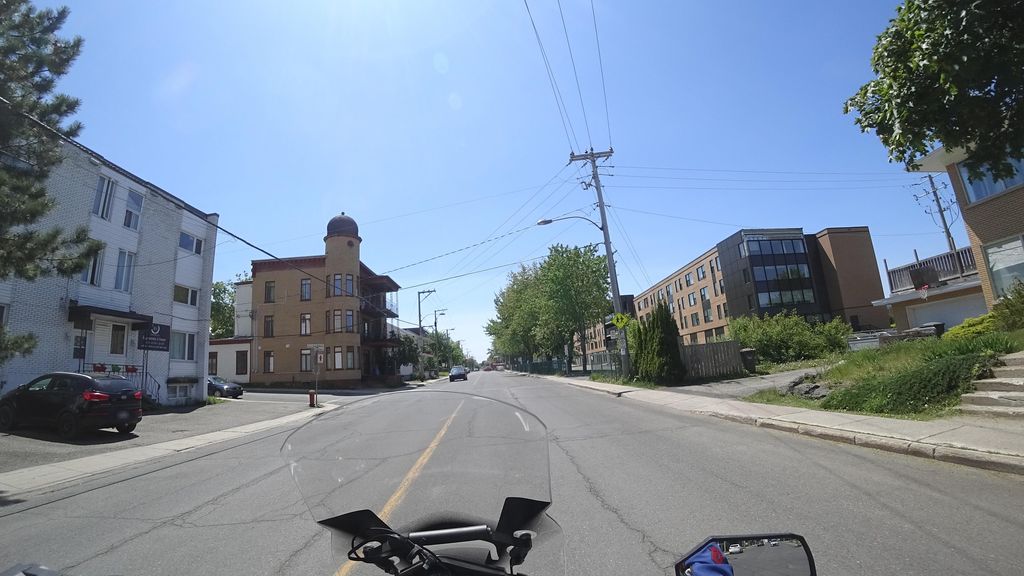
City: quebec_city